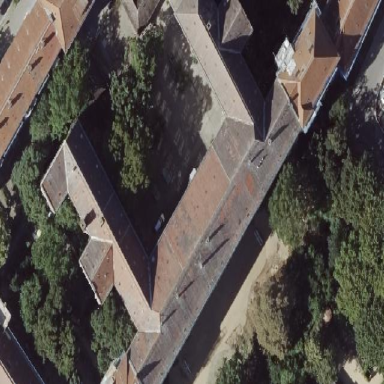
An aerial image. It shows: Gymnasium school.